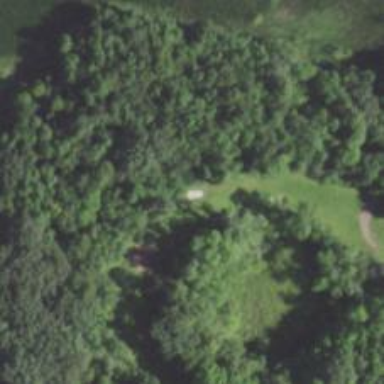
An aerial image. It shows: Disc golf tee.